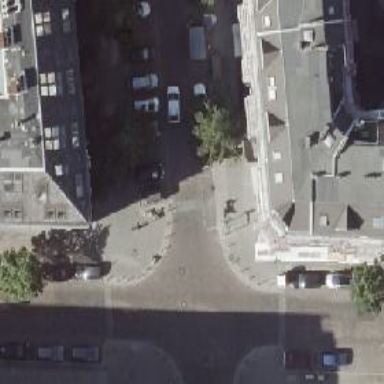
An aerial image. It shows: Unmarked crossing with kerb extension to the right.